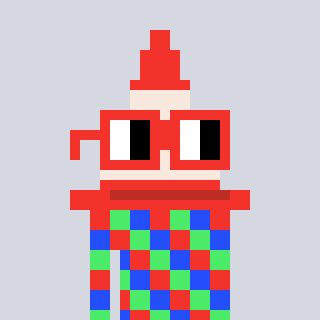
a pixel art character with square red glasses, a cone-shaped head and a green-colored body on a cool background